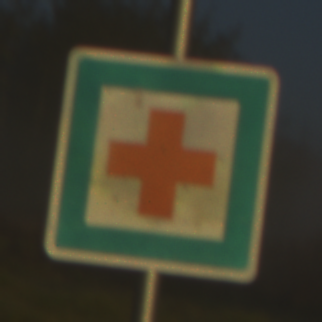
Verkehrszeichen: ErsteHilfe
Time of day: SunriseSunset
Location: Outdoor (Nature)
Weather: Clear
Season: NotSpecified
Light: Natural